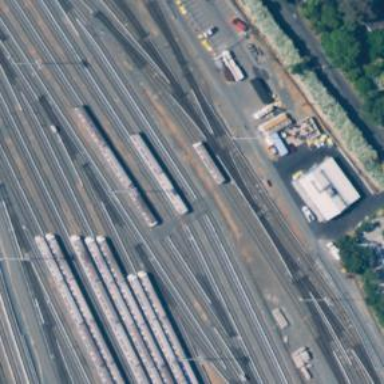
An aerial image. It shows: Electrified rail in service yard.